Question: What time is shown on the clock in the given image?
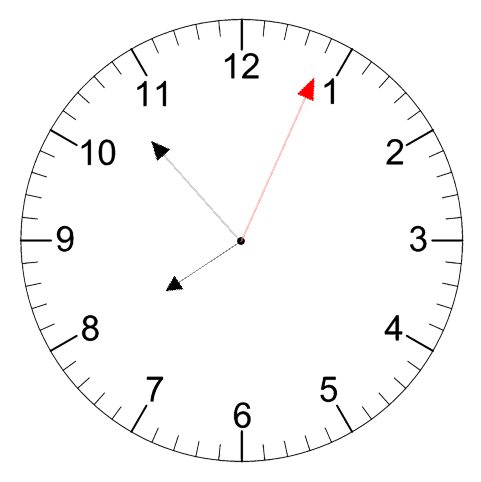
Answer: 07:53:04